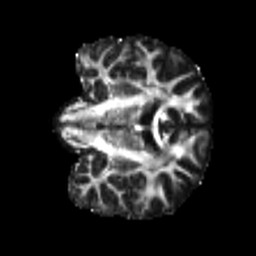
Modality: FA
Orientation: coronal
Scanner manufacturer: siemens
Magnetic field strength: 3 T
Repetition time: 4 s
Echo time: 0.0594 s